Question: May I please have some help to populate a SelectList with Option Groups using Ajax?
I have coded adding the items correctly, but am not sure on how to add the Option Groups.
Here is my Ajax code that works:
'''
var category = $(this).val();
$.ajax({
type: "POST",
async: true,
url: '/TestController/Test',
data: {
'category': category
},
dataType: "json",
error: function () {
},
success: function (data) {
$("#fileId").empty();
$.each(data, function () {
$("#fileId").append($("<option />").val(this.Value).text(this.Text));
});
}
});
'''
Here is the function that is called:
'''
public async Task<string> Test(string category)
{
var items = new List<SelectListItem>();
items.Add(new SelectListItem() { Value = "1", Text = "Item 1" });
items.Add(new SelectListItem() { Value = "2", Text = "Item 2" });
items.Add(new SelectListItem() { Value = "3", Text = "Item 3" });
return new JavaScriptSerializer().Serialize(items);
}
'''
I now would like to add Option Groups to the SelectList.
Here is my new function that is being called, with Option Groups:
'''
public async Task<string> Test(string category)
{
var Group1 = new SelectListGroup() { Name = "Group 1" };
var Group2 = new SelectListGroup() { Name = "Group 2" };
var items = new List<SelectListItem>();
items.Add(new SelectListItem() { Value = "1", Text = "Item 1", Group = Group1 });
items.Add(new SelectListItem() { Value = "2", Text = "Item 2", Group = Group2 });
items.Add(new SelectListItem() { Value = "3", Text = "Item 3", Group = Group2 });
return new JavaScriptSerializer().Serialize(items);
}
'''
How can I populate the SelectList the same way as in the first example, but with Option Groups?
Thanks in advance.
I need the Group items to be indented as the same as the following image (Ignore the item and group names):

This is the correct HTML code that needs to be outputted:
'''
<optgroup label="Public">
<option value="1">Green - test.png</option>
<option value="3">Yellow - test.png</option>
</optgroup>
<optgroup label="User">
<option value="5">Yellow534x300.png</option>
</optgroup>
</select>
'''
@Rory McCrossan: Your code outputs the following:
'''
<optgroup label="Group 1"></optgroup><option value="1">Item 1</option><optgroup label="Group 2"></optgroup><option value="2">Item 2</option><option value="3">Item 3</option></select>
'''
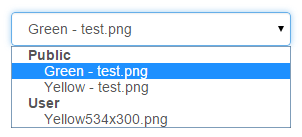
Answer: If you store the previous group name, you can add a new group when the value changes. Something like this:
'''
success: function(data) {
$("#fileId").empty();
var $prevGroup, prevGroupName;
$.each(data, function () {
if (prevGroupName != this.Group.Name) {
$prevGroup = $('<optgroup />').prop('label', this.Group.Name).appendTo('#fileId');
}
$("<option />").val(this.Value).text(this.Text).appendTo($prevGroup);
prevGroupName = this.Group.Name;
});
});
'''
<URL>